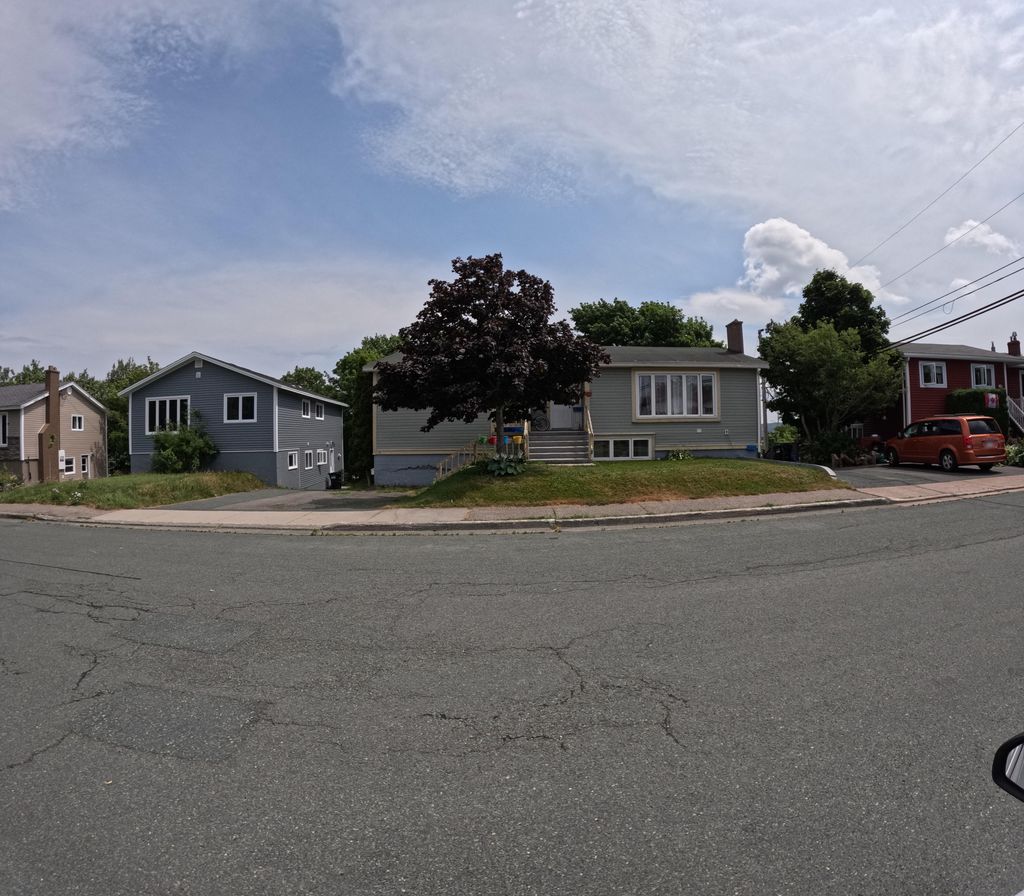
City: st_johns